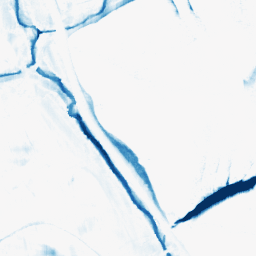
Category: morphological
Decomposition family: morphological_rect
Decomposition parameters: operation: closing
width: 10
height: 20
Upsampling method: bspline
Upsampling parameters: scale: 8
Upsampling scale: 8